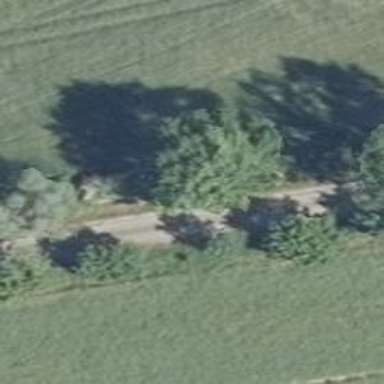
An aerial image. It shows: Row of broadleaved trees.